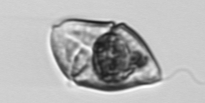
Label: Gyrodinium